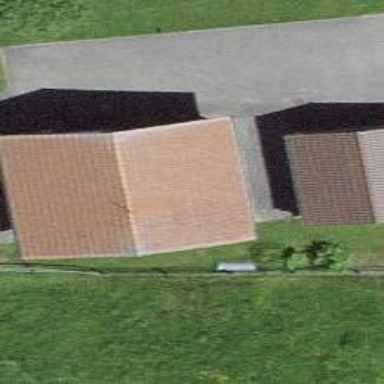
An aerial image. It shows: Garage building.